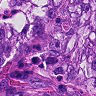
Metastatic tissue present: yes